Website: apple
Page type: billing-address
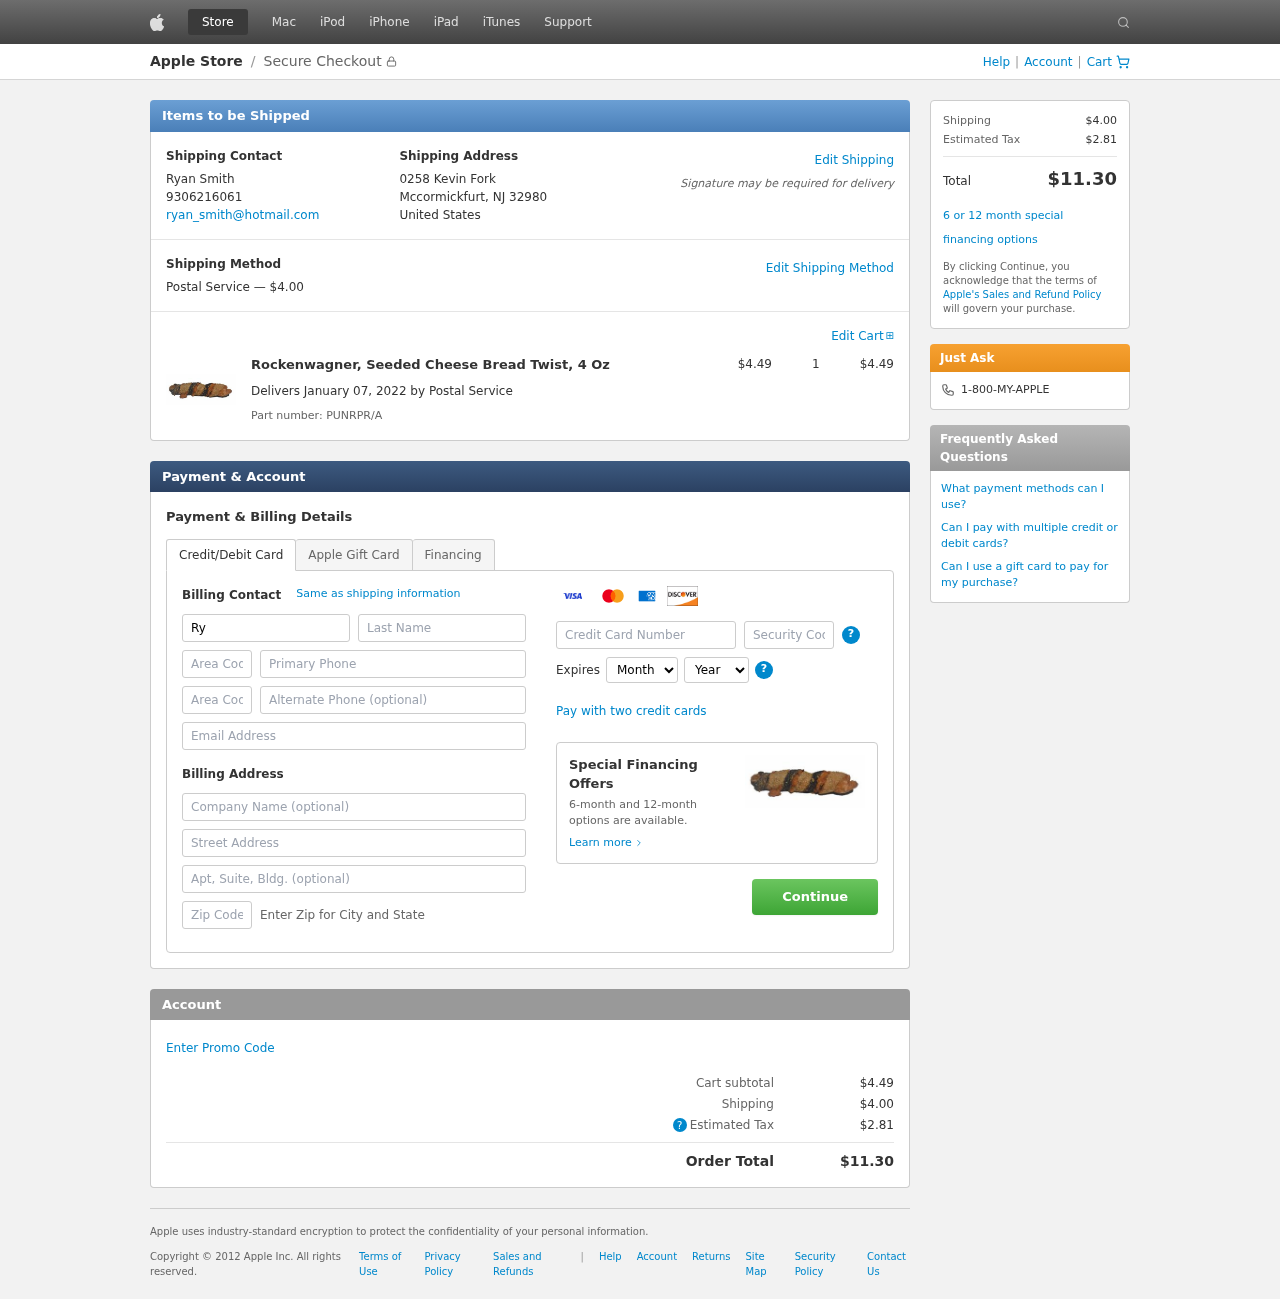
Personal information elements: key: PII_CARD_CVV
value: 878
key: PII_CARD_EXPIRY_MONTH
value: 04
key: PII_CARD_EXPIRY_YEAR
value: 30
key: PII_CARD_NUMBER
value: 6011 8944 2167 9093
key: PII_CITY_STATE_ZIP
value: Mccormickfurt, NJ 32980
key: PII_COMPANY
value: Rodriguez-Price
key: PII_COUNTRY
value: United States
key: PII_EMAIL
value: ryan_smith@hotmail.com
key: PII_FIRSTNAME
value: Ryan
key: PII_FULLNAME
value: Ryan Smith
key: PII_LASTNAME
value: Smith
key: PII_PHONE
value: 9306216061
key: PII_PHONE_AREA
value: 930
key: PII_POSTCODE2
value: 73376
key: PII_STREET
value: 0258 Kevin Fork
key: PII_STREET2
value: Apt. 719
Product elements: key: PRODUCT1_NAME
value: Rockenwagner, Seeded Cheese Bread Twist, 4 Oz
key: PRODUCT1_PRICE
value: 4.49
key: PRODUCT1_QUANTITY
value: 1
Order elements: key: ORDER_SHIPPING_COST
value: $4.00
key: ORDER_SUBTOTAL
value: $4.49
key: ORDER_DELIVERY_DATE
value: January 07, 2022
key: ORDER_PART_NUMBER
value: PUNRPR/A
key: ORDER_TAX
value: $2.81
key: ORDER_TOTAL
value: $11.30